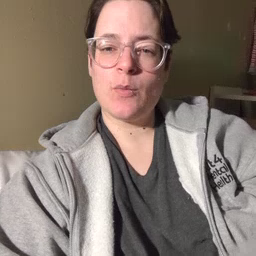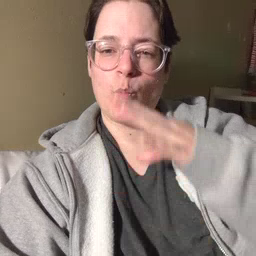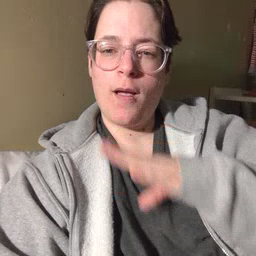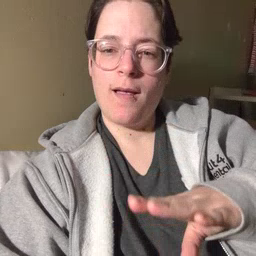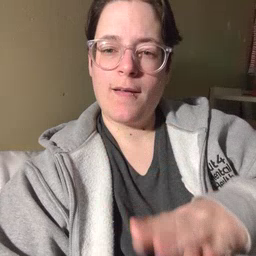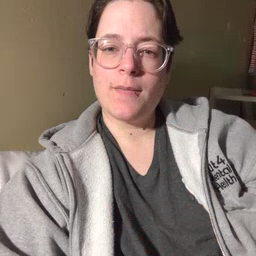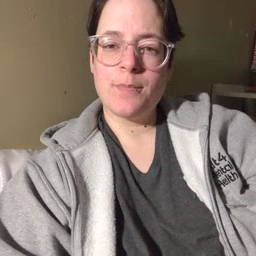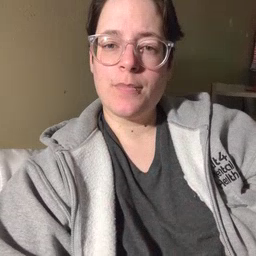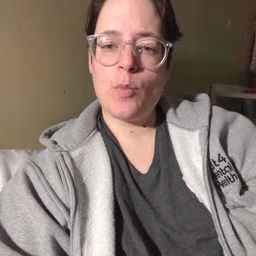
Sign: quiet